Interaction volume radius: 10 \u00c5
Interaction volume height: 10 \u00c5
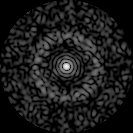
Disorder parameter: 0.8507